Question: I recently installed ggplot2 and tried a qplot. The plot comes out like this,

If you notice you can see that the markers seem to look deformed rather than circles. Is there a way to correct this?
Here is my code:
'''
require(ggplot2)
set.seed(1410)
qplot(carat, price, data = diamonds)
'''
EDIT: The plot looks fine when exported to a pdf.
I am using R3.0.2 ggplot2_0.9.3.1 on elementary OS.Thanks.
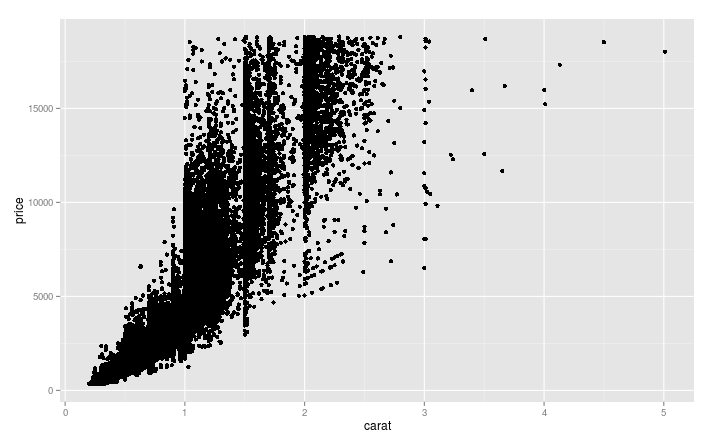
Answer: I usually don't worry about the look of the picture in the "window view" / "r view" -- it is just a graphical view of what the picture will look given the current setting for the resolution.
If possible, I save a picture as an eps or pdf file. They are vector based picture and scale well regardless of size.
If I don't use an eps or pdf file, I use png files to save my pictures:
'''
g1 <- ggplot(data, aes(x=X1, y=Y1)+
geom_point(x)
png("high_res_png.png", width = 10000, height = 7000, res = 1300)
print(g1)
dev.off()
'''
Using a lot of pixels on a png will prevent the "saved" picture from looking "fuzzy" or "oddly" shaped (the size of it will be large, but the png looks good even when you zoom in). Hope that helps.